Interaction volume radius: 5 \u00c5
Interaction volume height: 15 \u00c5
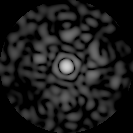
Disorder parameter: 0.8014